Interaction volume radius: 10 \u00c5
Interaction volume height: 30 \u00c5
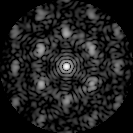
Disorder parameter: 0.5874